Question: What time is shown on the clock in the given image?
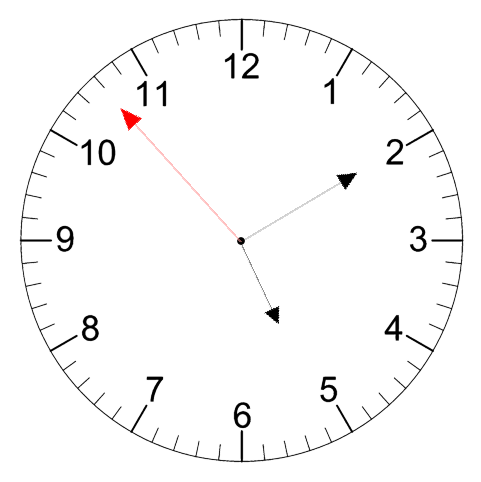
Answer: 05:09:53